Question: I have this Clojure code that starts and executes a function.
'''
(import [java.lang Thread])
(defn with-new-thread [f]
(.start (Thread. f)))
(with-new-thread (fn [] (print "hi")))
'''
However, when I run it in emacs in slime-repl mode (executed with 'cider-jack-in', there is nothing printed out, but nil returned.

With 'lein real', I got the expected output.
'''
user=> (import [java.lang Thread])
java.lang.Thread
user=> (defn with-new-thread [f] (.start (Thread. f)))
#'user/with-new-thread
user=> (with-new-thread (fn [] (print "hello
")))
hello
nil
'''
What might be wrong?
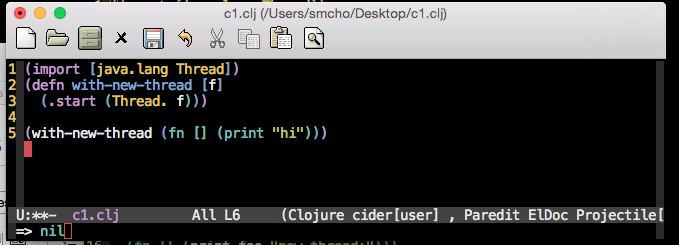
Answer: This happens because the main thread in CIDER/Emacs binds the REPL output buffer to the '*out*' dynamic var. This is why you can see things in emacs.
However when you start a new thread, that binding doesn't exist. Fixing is simple enough - first create a function which will capture the current binding:
'''
(def repl-out *out*)
(defn prn-to-repl [& args]
(binding [*out* repl-out]
(apply prn args)))
'''
Now, whenever you want to print from a different thread, use:
'''
(prn-to-repl "hello")
'''
And that's it. Hope this helps.